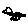
Label: bird